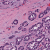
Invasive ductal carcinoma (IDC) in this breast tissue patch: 1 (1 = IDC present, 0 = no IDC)